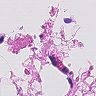
Metastatic tissue present: no